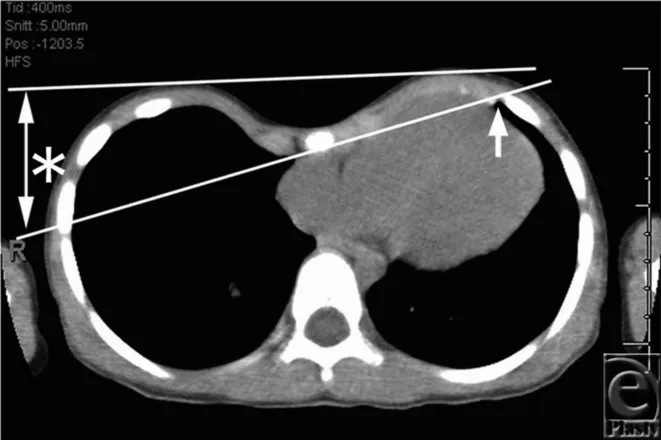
A 9-year-old boy with symmetric chest wall deformity. The insertion point for the dissector was determined by CT examination. The insertion point of the Nuss bar on the left thoracic wall ( ). The depth between the body surface and the insertion point (*) was 7.5 cm.
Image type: radiology (ct)